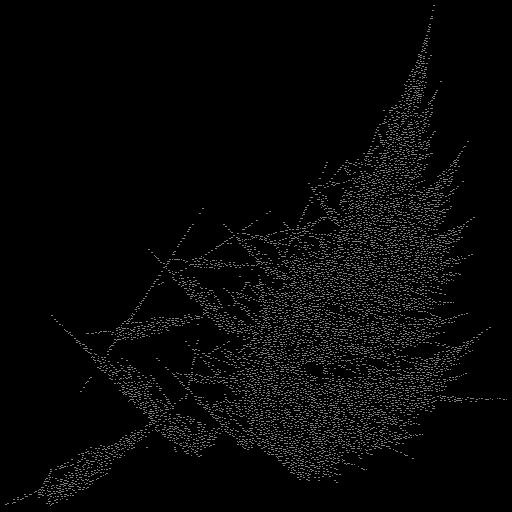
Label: turbanshell